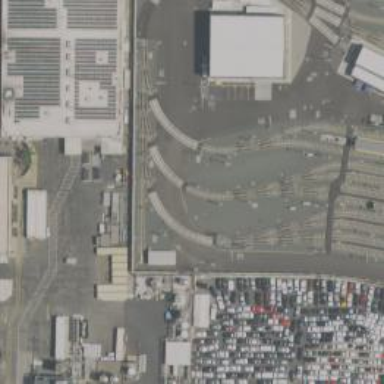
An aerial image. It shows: Light rail service yard with electrified contact lines.